Question: I need to query the information of user from User Node and then display it in my html table, as of this moment I can only query the status child of the Request Node in my Firebase database to my html table.
How do I query the information of every user in every node where his uid is present?
Here is my structure, as of now I can display the pending status. Since the user has only 1 uid, I am thinking that diplaying the names of each user beside their pending status is possible.

here's how I query pending,
'''
var database = firebase.database().ref().child('Request').child('Pending');
database.once('value', function(snapshot){
snapshot.forEach(function(data){
var ReqStatus = data.val().request_status;
content +='<tr>'
content +='<td>' + ReqStatus+ '</td>';
content +='</tr>';
});
$('#mytable').append(content);
}
);
'''
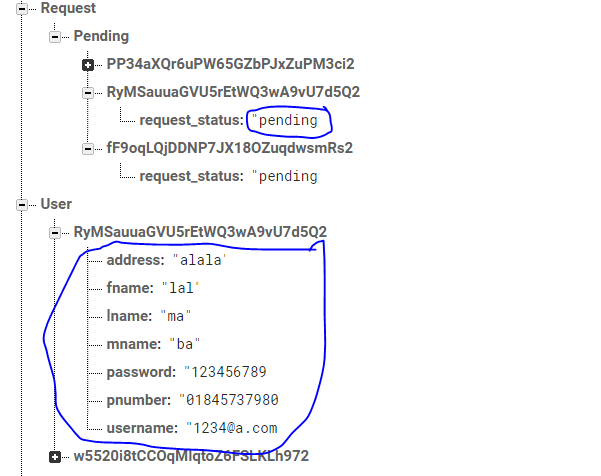
Answer: To also load the user data for each request, you'll need to use an additional listener. The simplest approach is something like this:
'''
var root = firebase.database().ref();
var database = root.child('Request').child('Pending');
database.once('value', function(snapshot){
snapshot.forEach(function(data){
var reqStatus = data.val().request_status;
var uid = data.key;
root.child('User').child(uid).once('value', function(userSnapshot) {
var username = userSnapshot.val().username;
content += '<tr>'
content += '<td>' + username+ '</td><td>' + reqStatus+ '</td>';
content += '</tr>';
})
});
$('#mytable').append(content);
});
'''
A few notes on this approach:
1. You're performing a lot more calls to Firebase, but the performance will usually be quite good since Firebase pipelines those requests.
2. If a user has multiple requests, you're loading the node for that user multiple times. If this is a real use-case for your app, you might want to keep a cache of recently loaded users.
3. This code loads the entire user node. If you need just their name, you could listen on the username child node to reduce the bandwidth usage: root.child('User').child(uid).child('username').once('value'....
4. As Andre commented: you might instead want to store the username of the author in each request node, to reduce the number of reads and keep the code simpler. To do that in JavaScript is fairly simple: var root = firebase.database().ref();
var database = root.child('Request').child('Pending');
database.once('value', function(snapshot){
snapshot.forEach(function(data){
root.child('User').child(data.key).child('username').once('value', function(userSnapshot) {
data.ref.update({ username: userSnapshot.val() });
})
});
});